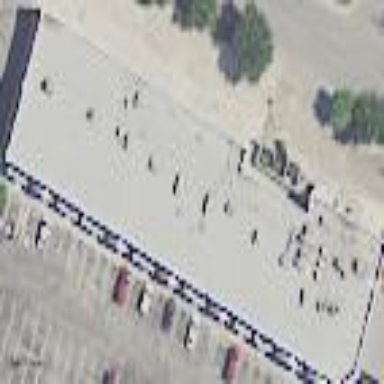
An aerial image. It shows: Strip mall building.